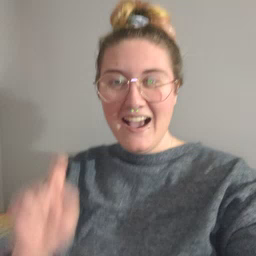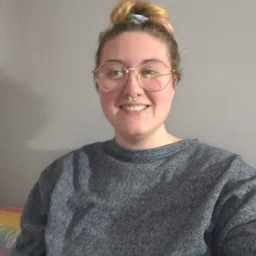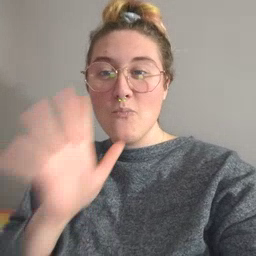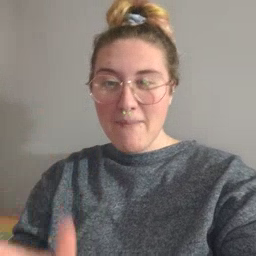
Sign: grandma